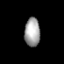
Tissue: prostate
Cell type: T cells
Senescence score: 0.6837
Nuclear area (px): 441
Mean DAPI intensity: 160.846